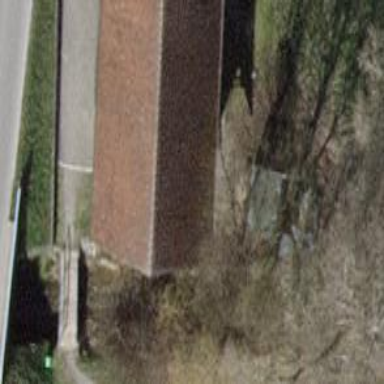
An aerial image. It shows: Hut.